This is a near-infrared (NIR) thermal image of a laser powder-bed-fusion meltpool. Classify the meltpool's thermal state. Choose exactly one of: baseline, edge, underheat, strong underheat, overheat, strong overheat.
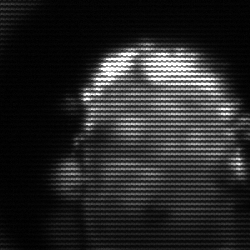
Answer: baseline